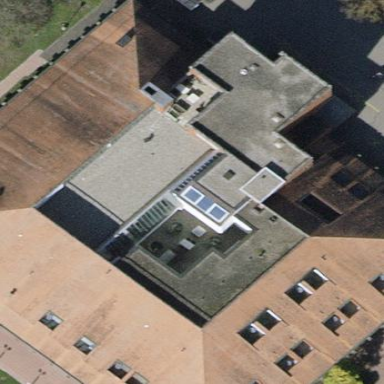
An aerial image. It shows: Hotel building.